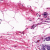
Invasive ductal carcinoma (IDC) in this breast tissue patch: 0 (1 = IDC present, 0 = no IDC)